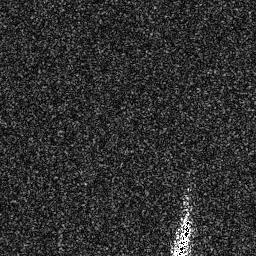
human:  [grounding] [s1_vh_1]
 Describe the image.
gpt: In the satellite image, there is  <ref>1 medium ship </ref> <box>[[66, 84, 74, 99, 0]]</box> located at bottom right.